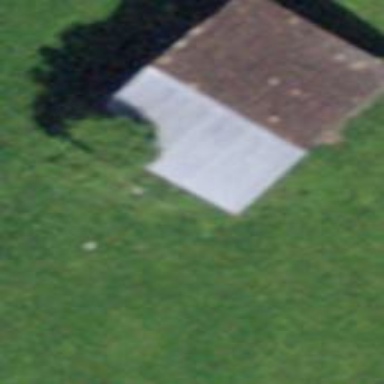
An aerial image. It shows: Rural barn.